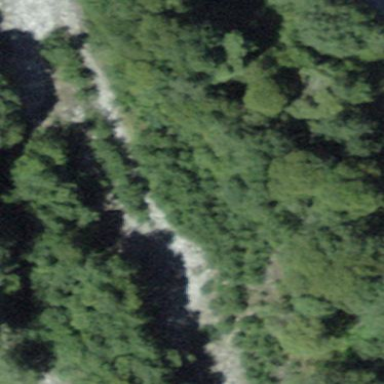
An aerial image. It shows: Forest area.